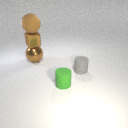
large brown rubber sphere above large brown metal sphere